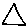
Label: triangle